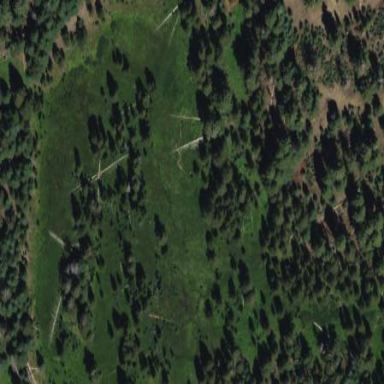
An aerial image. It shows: Beautiful meadow.